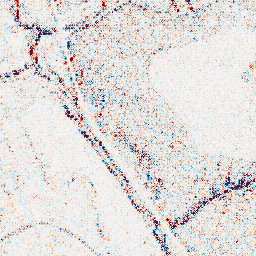
Category: wavelet
Decomposition family: wavelet_biorthogonal
Decomposition parameters: wavelet: bior2.4
level: 1
Upsampling method: edge_directed
Upsampling parameters: scale: 4
Upsampling scale: 4